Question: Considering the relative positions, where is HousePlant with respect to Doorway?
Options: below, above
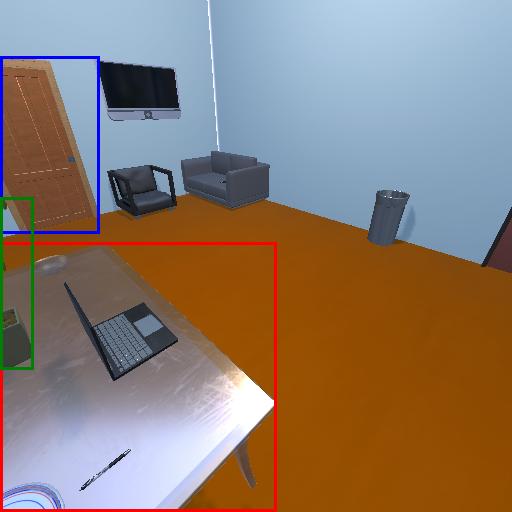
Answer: below